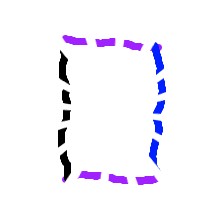
Shape: rectangle